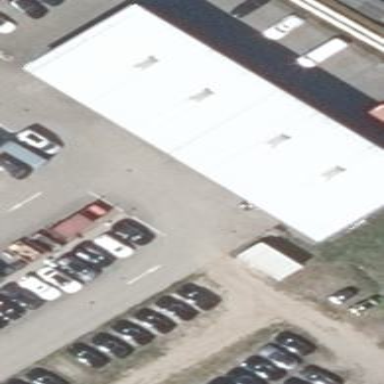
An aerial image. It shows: Commercial building.